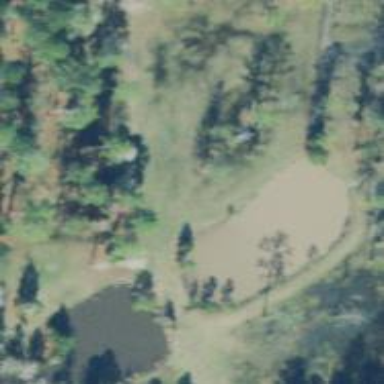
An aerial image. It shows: Peaceful pond surrounded by nature.